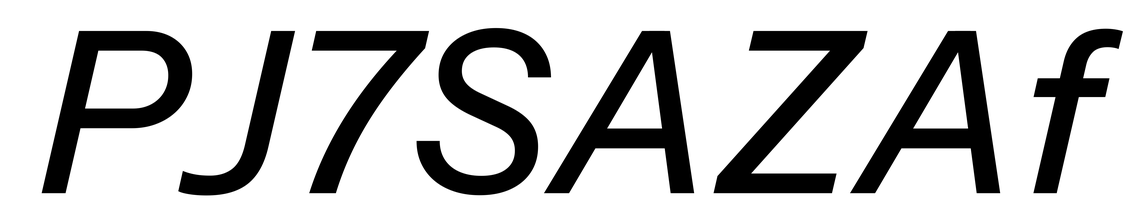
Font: InstrumentSans-Italic_Medium_Italic